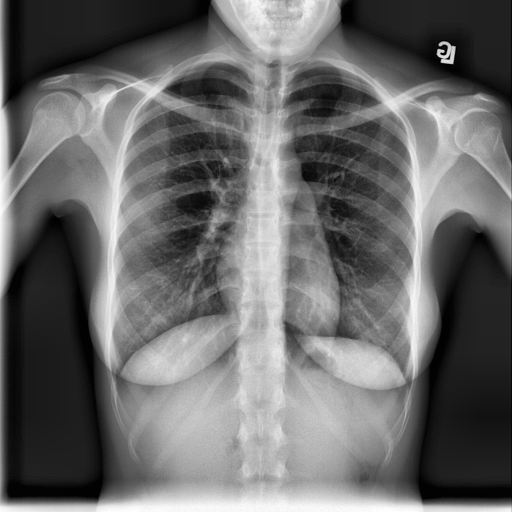
Finding: NORMAL